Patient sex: M
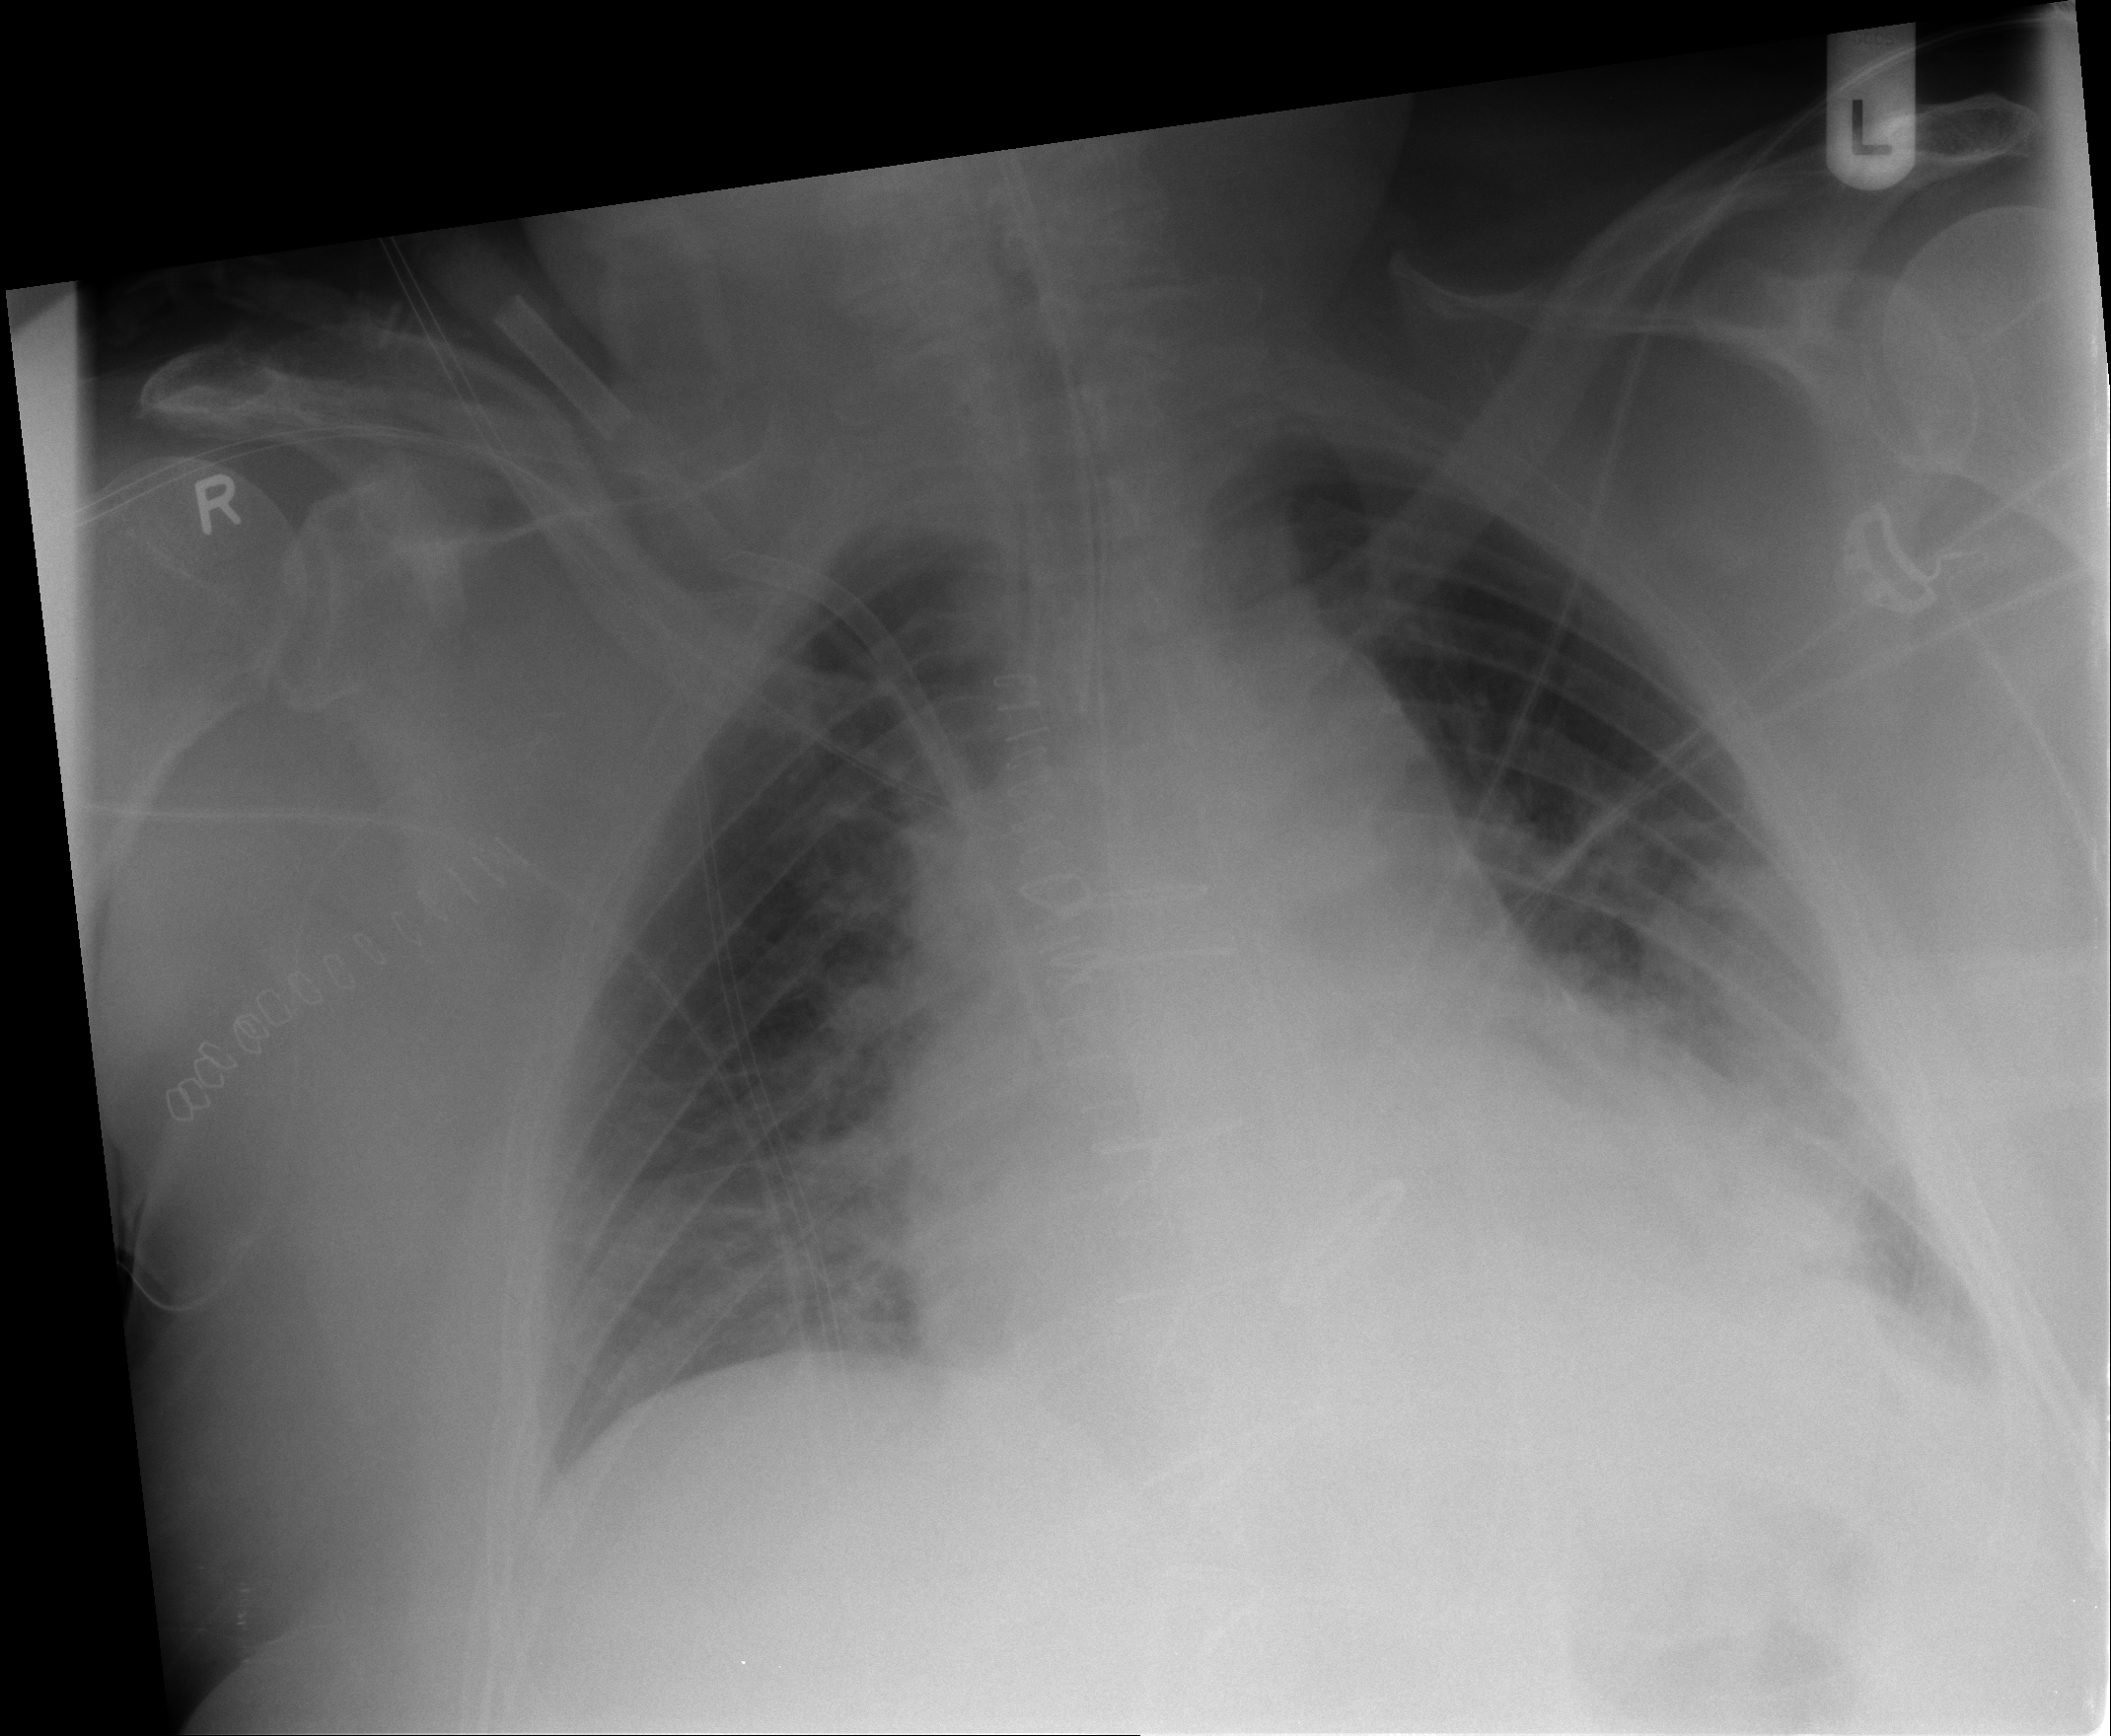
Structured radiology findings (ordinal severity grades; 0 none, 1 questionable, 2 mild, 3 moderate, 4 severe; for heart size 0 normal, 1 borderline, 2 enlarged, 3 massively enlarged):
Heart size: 2
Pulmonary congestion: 2
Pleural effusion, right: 0
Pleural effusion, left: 2
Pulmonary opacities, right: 0
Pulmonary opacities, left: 0
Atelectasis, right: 2
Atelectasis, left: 0